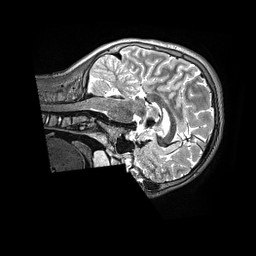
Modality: T2w
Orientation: sagittal
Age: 14
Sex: male
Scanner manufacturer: siemens
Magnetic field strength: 3 T
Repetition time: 3.2 s
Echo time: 0.564 s